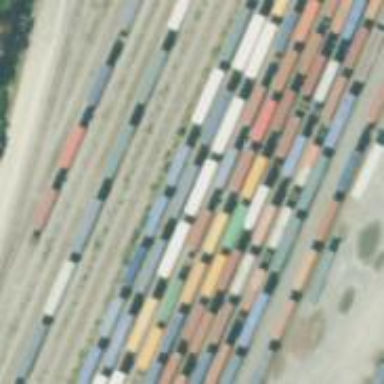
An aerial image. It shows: Unused railway yard.